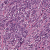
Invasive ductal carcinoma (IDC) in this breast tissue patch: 1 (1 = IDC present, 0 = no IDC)